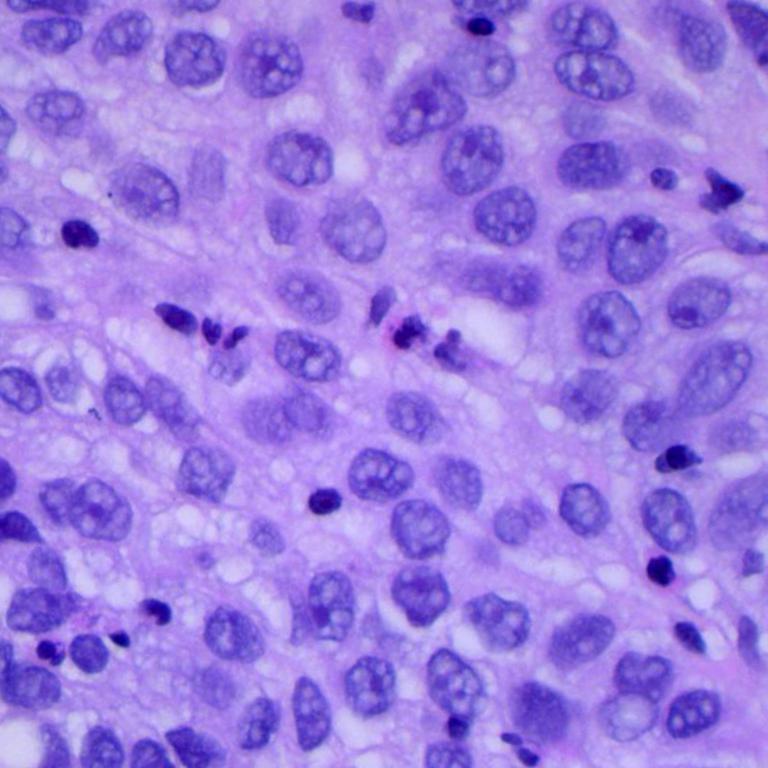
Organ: lung
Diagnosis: squamous carcinomas